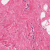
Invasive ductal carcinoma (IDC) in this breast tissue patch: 0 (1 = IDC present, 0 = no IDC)